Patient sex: M
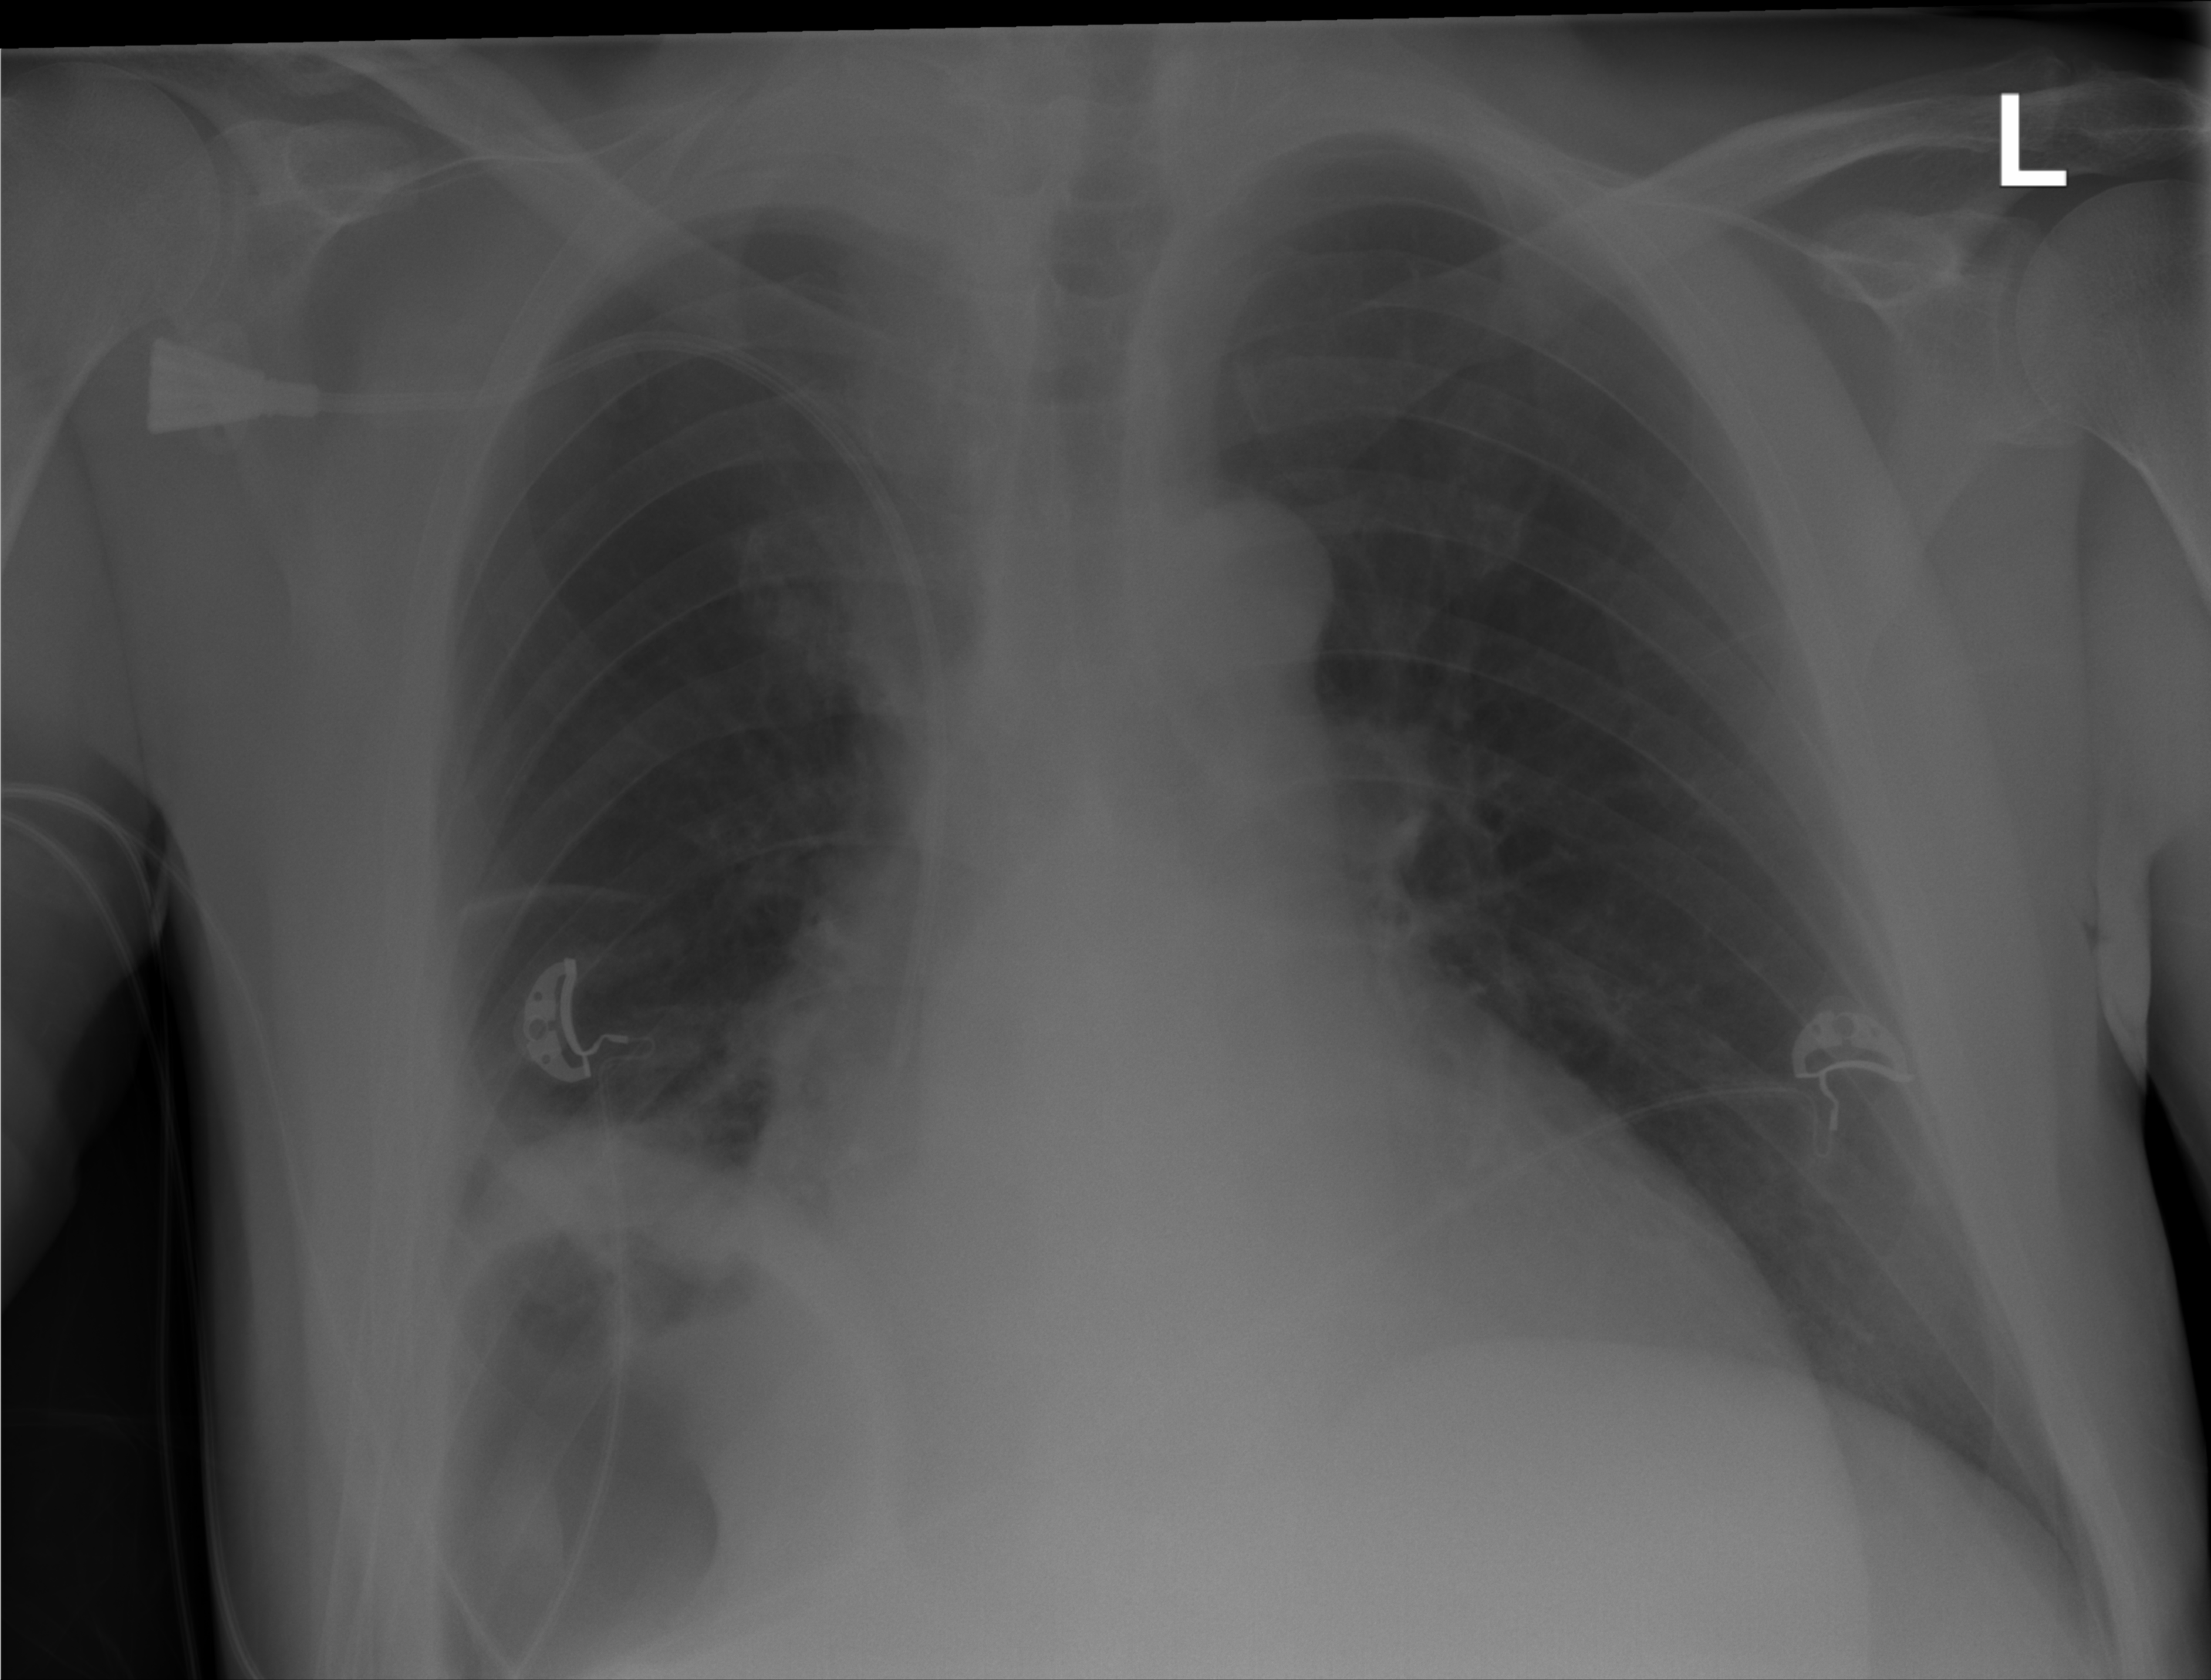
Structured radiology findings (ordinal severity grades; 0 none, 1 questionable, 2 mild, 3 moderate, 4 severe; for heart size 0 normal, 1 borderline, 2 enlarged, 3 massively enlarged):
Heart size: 2
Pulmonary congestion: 0
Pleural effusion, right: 0
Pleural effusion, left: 0
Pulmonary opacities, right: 0
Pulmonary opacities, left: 0
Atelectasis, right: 2
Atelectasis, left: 0